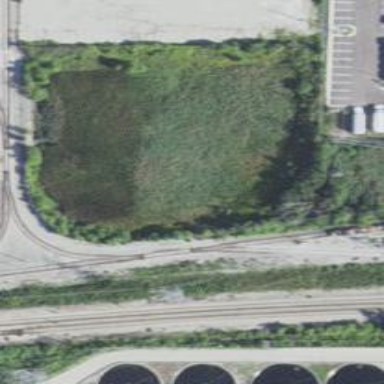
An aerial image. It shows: Electrified rail in service yard.